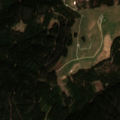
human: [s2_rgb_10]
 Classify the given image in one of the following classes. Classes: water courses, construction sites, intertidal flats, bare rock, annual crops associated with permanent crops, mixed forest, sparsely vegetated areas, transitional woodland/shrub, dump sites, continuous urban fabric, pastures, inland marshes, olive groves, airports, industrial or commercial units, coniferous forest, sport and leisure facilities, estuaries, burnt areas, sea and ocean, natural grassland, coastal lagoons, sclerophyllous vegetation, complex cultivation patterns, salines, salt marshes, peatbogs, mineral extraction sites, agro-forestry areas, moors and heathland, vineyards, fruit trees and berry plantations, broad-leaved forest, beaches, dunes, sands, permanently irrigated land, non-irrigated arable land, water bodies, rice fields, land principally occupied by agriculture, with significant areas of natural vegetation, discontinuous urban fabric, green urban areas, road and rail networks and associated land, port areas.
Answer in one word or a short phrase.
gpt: pastures, coniferous forest